一年级 · 算术

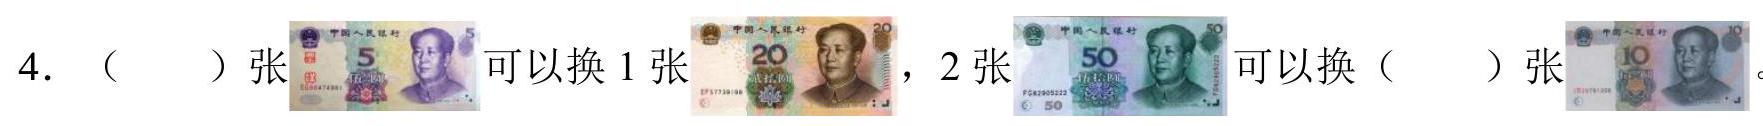
答案: 详解$4 \quad 10$
解析: ：分析：（1）由点 $\mathrm{A}$ 在抛物线上, 将 $\mathrm{A}$ 点坐标代入, 求出参数 $\mathrm{P}$, 求解即可 (2) 由于 $F(8,0)$ 是 $\triangle A B C$ 的重心, 则重心与焦点重合, 由重心坐标公式可求 $M$ 是 $B C$ 的中点。

(3) 由于线段 $\mathrm{BC}$ 的中点 $\mathrm{M}$ 不在 $x$ 轴上, 所以 $\mathrm{BC}$ 所在的直线不垂直于 $x$ 轴. 设 $\mathrm{BC}$ 所在直线的方程为: $y+4=k(x-11)(k \neq 0)$, 解出 $k$ 即可。